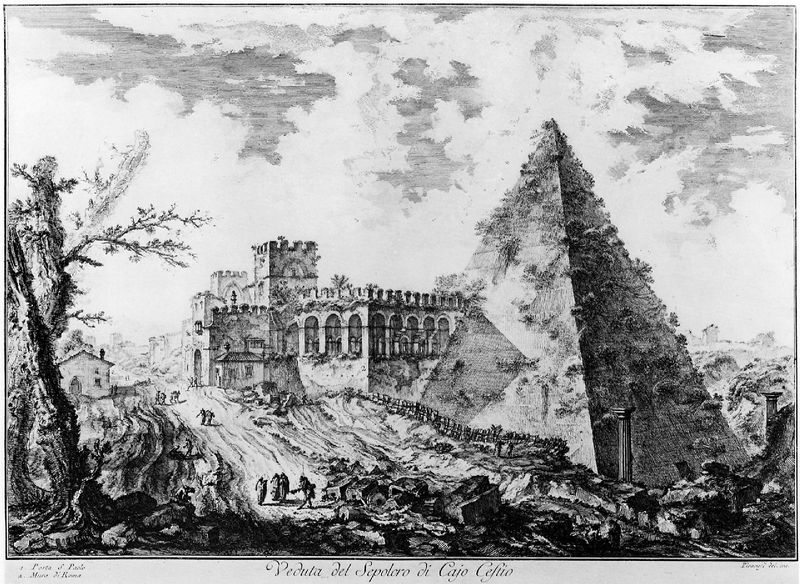
Titel: Traktat: Vedute di Roma
Künstler: Giovanni Battista Piranesi
Schlagwörter: landschaft, menschen, säulen, weg, ruine, pyramide, baumstumpf